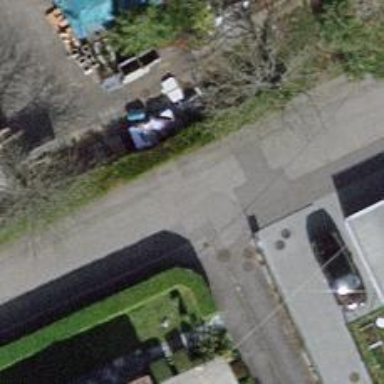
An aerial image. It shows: Residential road.